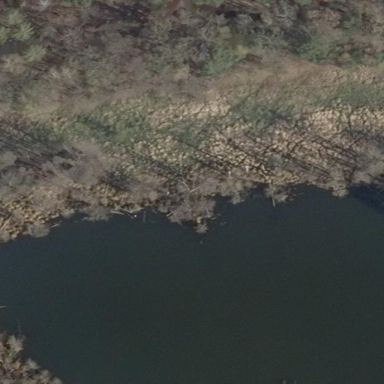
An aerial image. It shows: Reedbed wetland area.